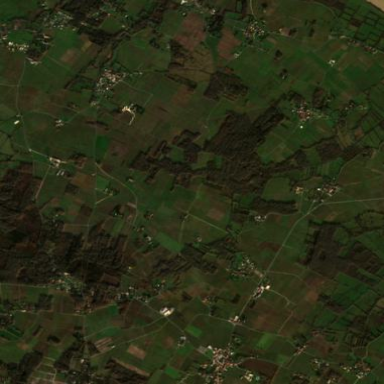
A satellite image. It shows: Beautiful vineyard in the countryside.